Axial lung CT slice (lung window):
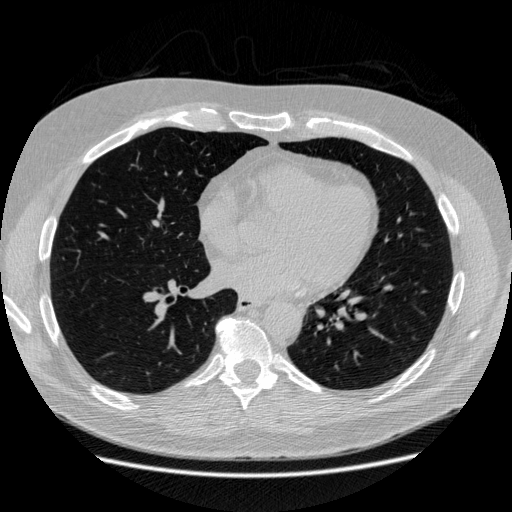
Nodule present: no